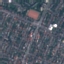
Land use / land cover class: Residential